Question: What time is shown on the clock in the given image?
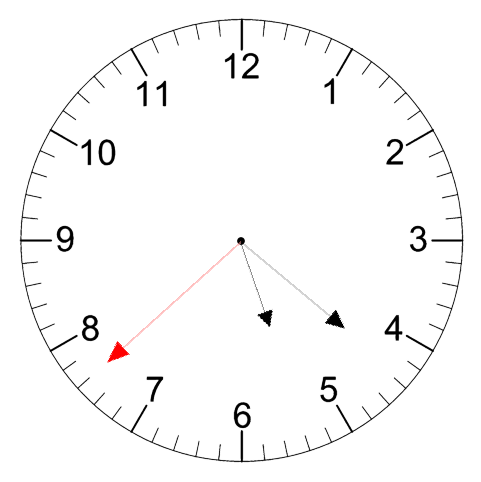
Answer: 05:21:38